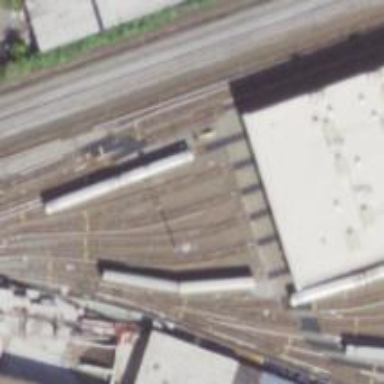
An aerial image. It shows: Electrified rail yard for railway service.